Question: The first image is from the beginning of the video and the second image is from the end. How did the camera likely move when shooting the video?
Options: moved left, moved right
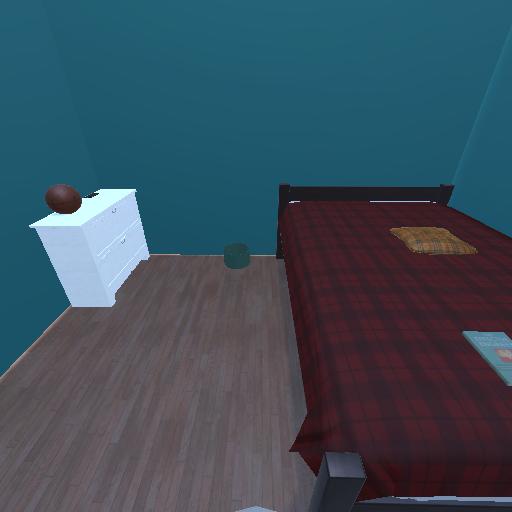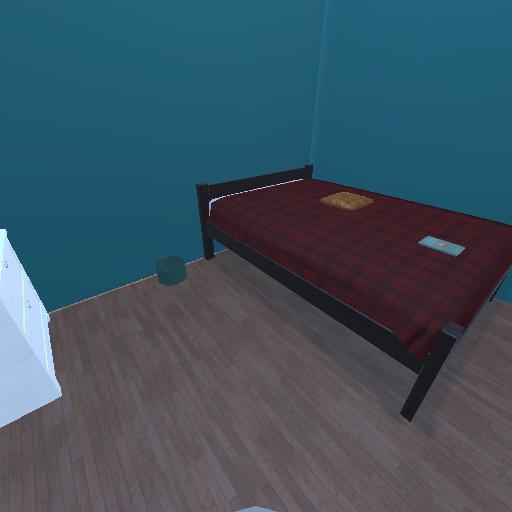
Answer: moved left